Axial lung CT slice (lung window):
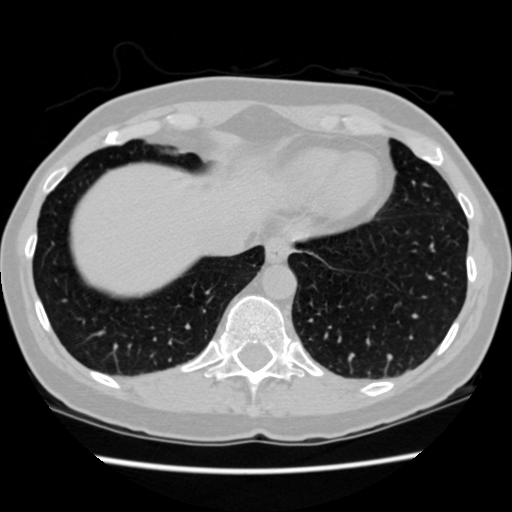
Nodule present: no